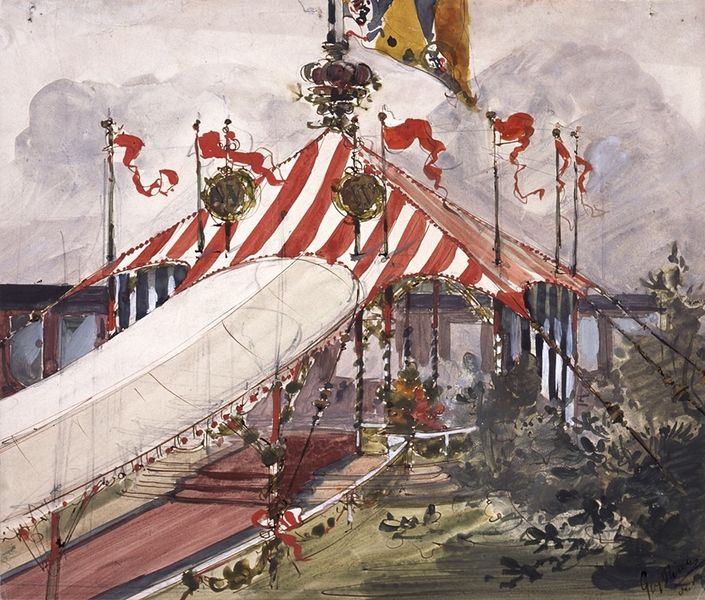
Titel: Entwurf für das Zelt auf der 'Kaiserinsel' in der Binnenalster
Künstler: Georg Thielen
Standort: Hamburg
Institution: Museum für Kunst und Gewerbe Hamburg
Schlagwörter: aquarell, bunt, zeichnung, fest, malerei, mensch, garten, flagge, farbe, wasserfarbe, überdachung, zirkus, bleistift, entwurf, tinte, pavillon, ankunft, zelt, federzeichnung, architekturzeichnung, feierlich, jurte, tipi, entwurfszeichnungen, festlichkeiten